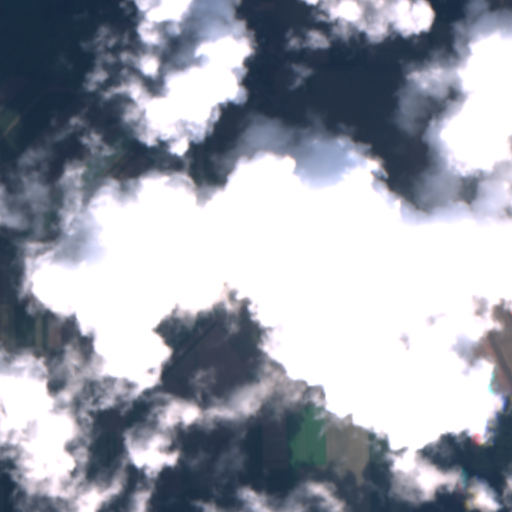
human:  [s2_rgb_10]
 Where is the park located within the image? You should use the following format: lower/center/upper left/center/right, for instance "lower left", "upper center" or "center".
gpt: The park is located in the upper center of the image.
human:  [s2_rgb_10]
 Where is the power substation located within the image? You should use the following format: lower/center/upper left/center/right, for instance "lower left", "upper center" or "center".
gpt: The power substation is located in the upper center of the image.
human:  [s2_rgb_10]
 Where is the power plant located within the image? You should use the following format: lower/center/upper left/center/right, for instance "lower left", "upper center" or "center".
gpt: There is no power plant in the image.